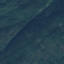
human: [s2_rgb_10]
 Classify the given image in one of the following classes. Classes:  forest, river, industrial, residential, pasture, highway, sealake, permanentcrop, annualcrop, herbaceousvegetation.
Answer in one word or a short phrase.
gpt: Forest